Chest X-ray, PA view. Patient: 72 years old, sex M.
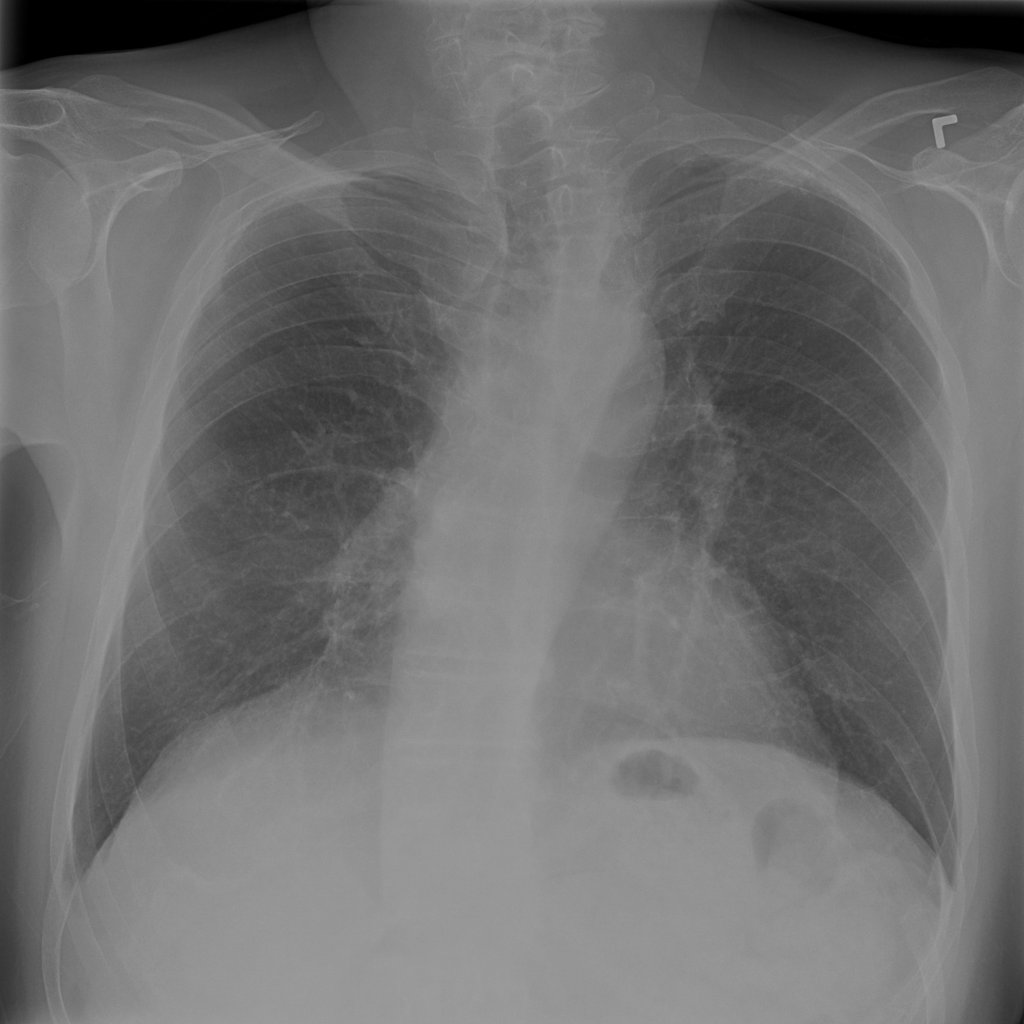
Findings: No Finding